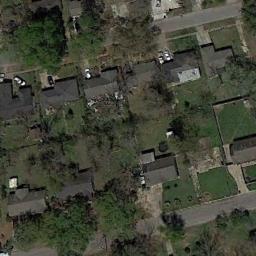
Label: residential